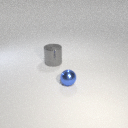
small blue metal sphere to the right of large gray metal cylinder